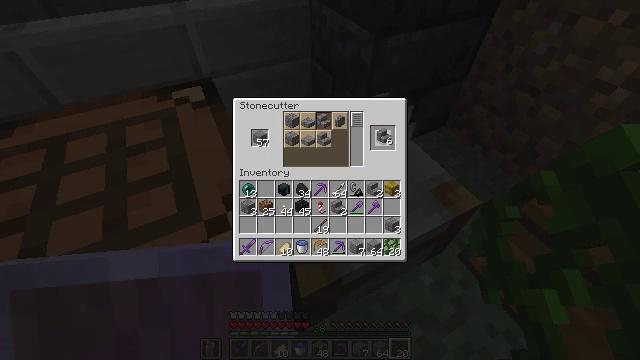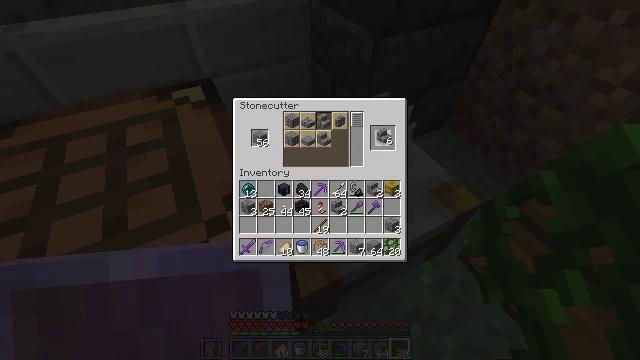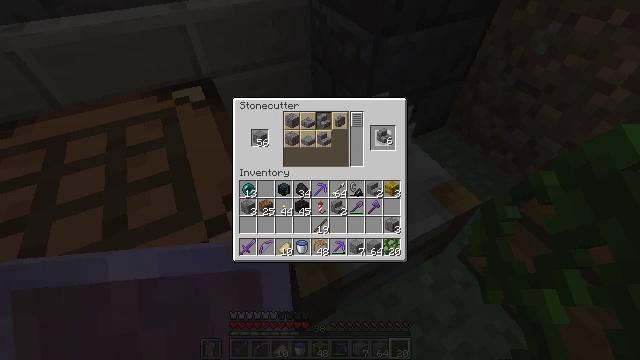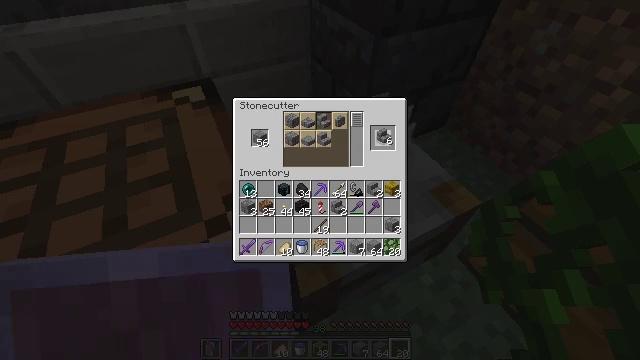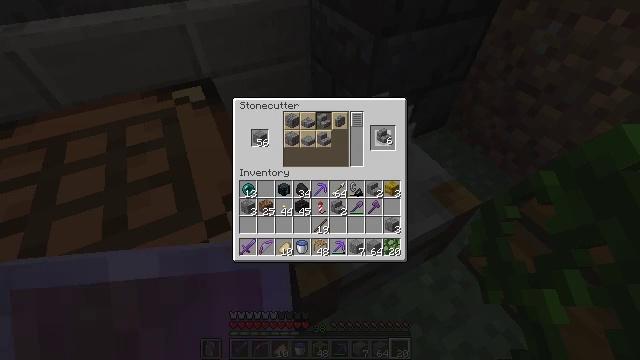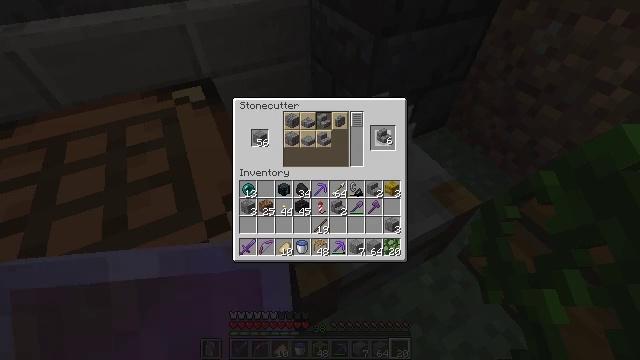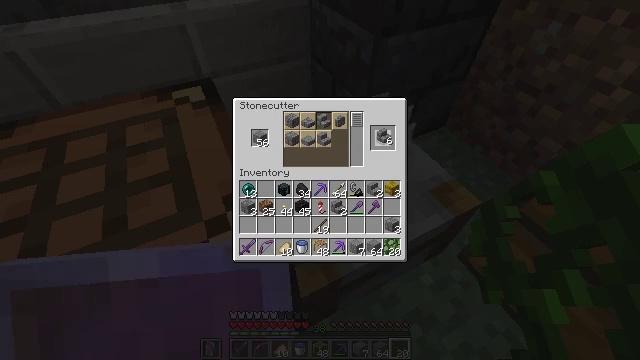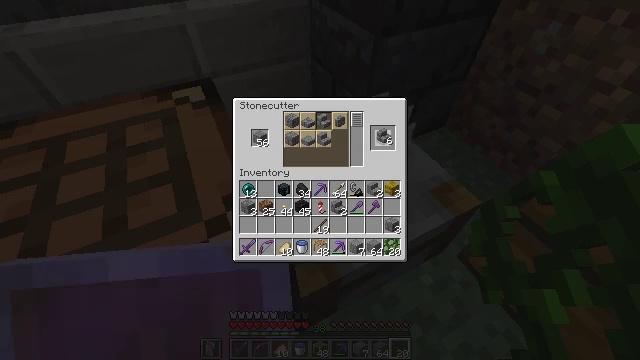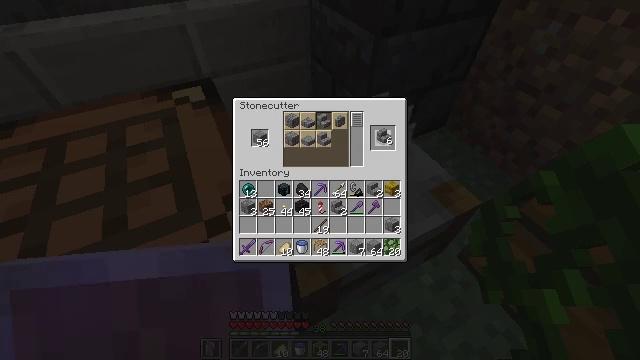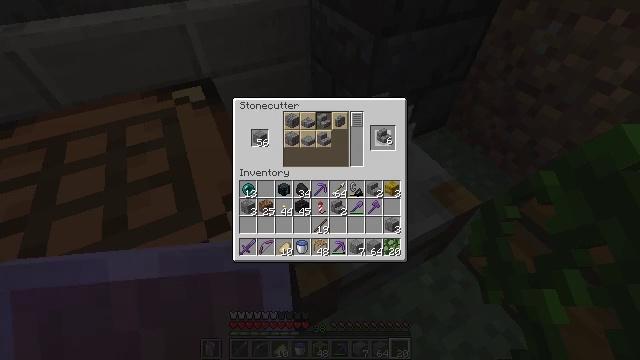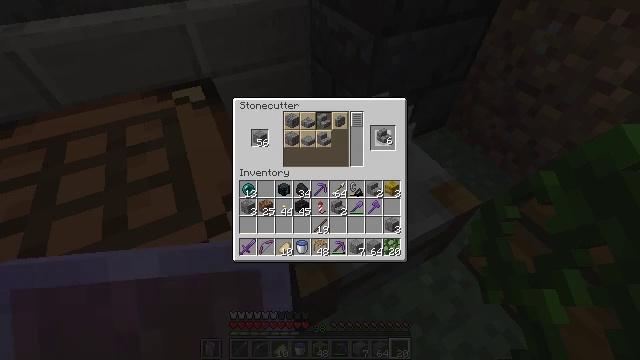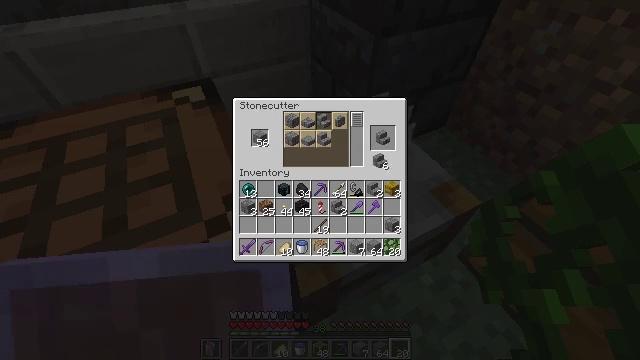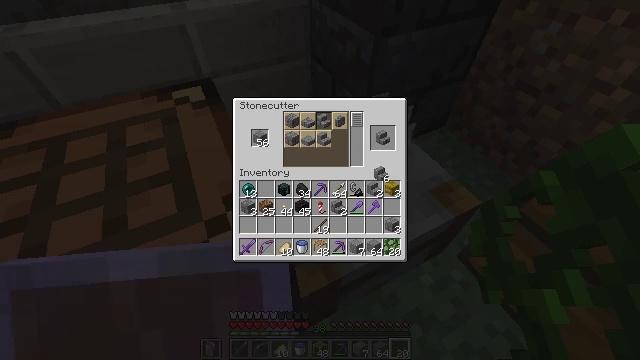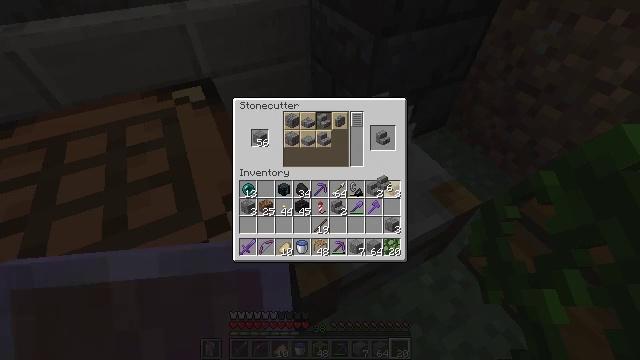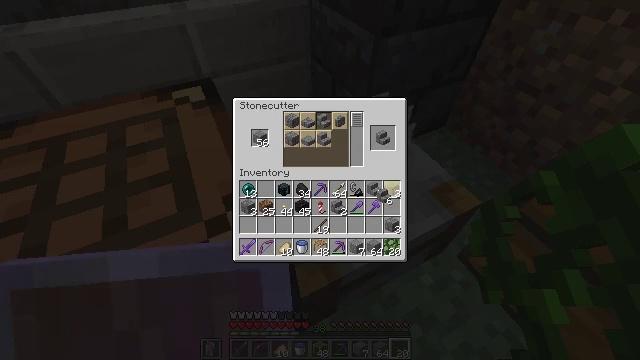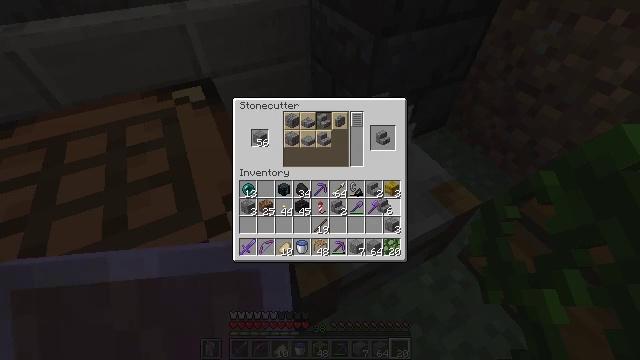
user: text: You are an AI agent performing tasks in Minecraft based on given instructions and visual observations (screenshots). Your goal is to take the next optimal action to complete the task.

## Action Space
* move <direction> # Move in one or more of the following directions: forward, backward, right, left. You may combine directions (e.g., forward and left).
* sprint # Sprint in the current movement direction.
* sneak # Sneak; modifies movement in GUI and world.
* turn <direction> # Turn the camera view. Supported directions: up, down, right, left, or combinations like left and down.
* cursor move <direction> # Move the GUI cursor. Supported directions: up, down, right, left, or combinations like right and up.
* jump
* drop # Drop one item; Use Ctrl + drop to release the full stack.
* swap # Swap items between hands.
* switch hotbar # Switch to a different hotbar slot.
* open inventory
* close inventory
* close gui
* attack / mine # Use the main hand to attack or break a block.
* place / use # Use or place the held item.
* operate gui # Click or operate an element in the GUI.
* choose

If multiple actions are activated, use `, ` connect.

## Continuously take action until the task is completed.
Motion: motion action
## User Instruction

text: craft item mossy stone bricks
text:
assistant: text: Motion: no_op
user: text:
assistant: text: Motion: no_op
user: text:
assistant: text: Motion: no_op
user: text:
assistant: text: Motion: no_op
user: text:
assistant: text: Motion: no_op
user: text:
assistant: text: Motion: no_op
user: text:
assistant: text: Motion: no_op
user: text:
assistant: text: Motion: no_op
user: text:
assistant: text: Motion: no_op
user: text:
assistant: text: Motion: no_op
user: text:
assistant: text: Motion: turn down
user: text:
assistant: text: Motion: turn down
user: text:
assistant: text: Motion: turn down
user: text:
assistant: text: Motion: turn down
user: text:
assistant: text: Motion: turn down
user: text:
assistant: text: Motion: no_op
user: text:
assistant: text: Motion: no_op
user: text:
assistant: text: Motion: no_op
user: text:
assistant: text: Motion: no_op
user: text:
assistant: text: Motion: no_op
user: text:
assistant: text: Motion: no_op
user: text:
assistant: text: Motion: no_op
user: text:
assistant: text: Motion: no_op
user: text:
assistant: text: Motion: no_op
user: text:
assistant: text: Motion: no_op
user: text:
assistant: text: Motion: attack / mine
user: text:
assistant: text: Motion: attack / mine
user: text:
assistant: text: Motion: no_op
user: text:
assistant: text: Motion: no_op
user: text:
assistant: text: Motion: no_op